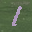
Label: 1